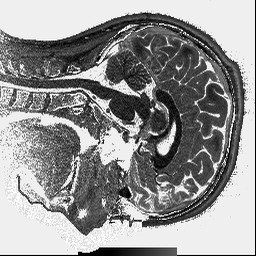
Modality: T1map
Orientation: sagittal
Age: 40
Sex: male
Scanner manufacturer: siemens
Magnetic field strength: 3 T
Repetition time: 5 s
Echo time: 0.00298 s